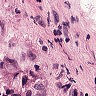
Metastatic tissue present: yes